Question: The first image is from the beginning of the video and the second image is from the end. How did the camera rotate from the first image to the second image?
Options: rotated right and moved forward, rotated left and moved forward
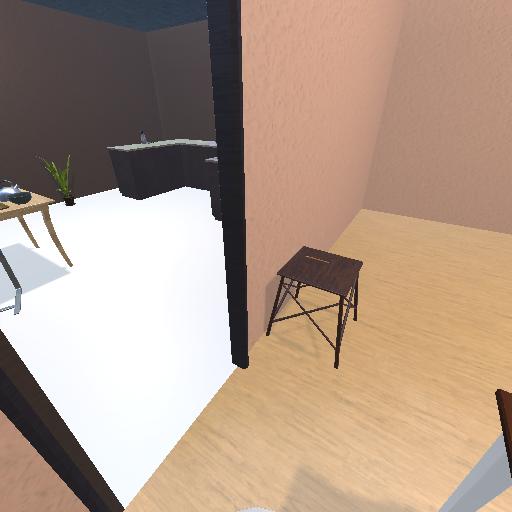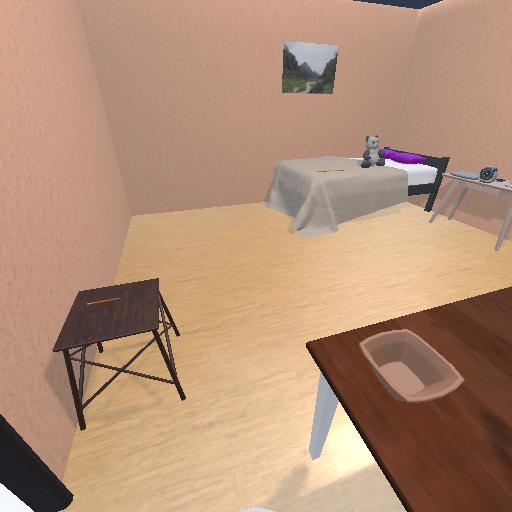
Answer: rotated right and moved forward